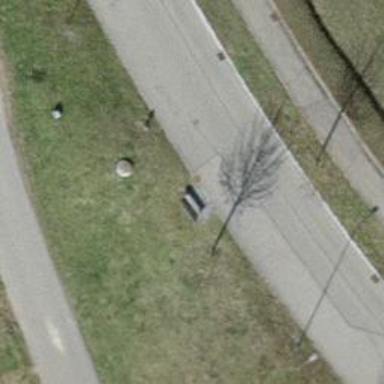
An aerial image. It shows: Brown bench in the vicinity.